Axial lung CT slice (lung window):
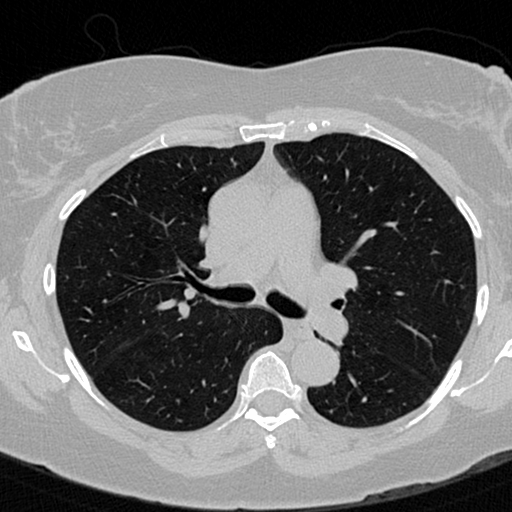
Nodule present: no